Question: Fiddle - <URL>
I know I can use '$(element).children().length' to grab the numeric value of an element's whole list of children, but how would you grab a specific child's location?
Here's a picture of what I'm trying to learn:

:
'''
$(".spectacle-contenu *").on('mousedown touchstart', function() {
$(".grab-contenu").val(
$(".spectacle-contenu").children().length
);
});
'''
:
'''
<input type="text" class="grab-contenu" />
<div class="spectacle-contenu">
<div class="objet">premiere</div>
<div class="objet">deuxieme</div>
<div class="objet">troisieme</div>
<div class="objet">quatrieme</div>
<div class="objet">cinquieme</div>
<div class="objet">sixieme</div>
<div class="objet">septieme</div>
<div class="objet">huitieme</div>
<div class="objet">neuvieme</div>
<div class="objet">dixieme</div>
</div>
'''
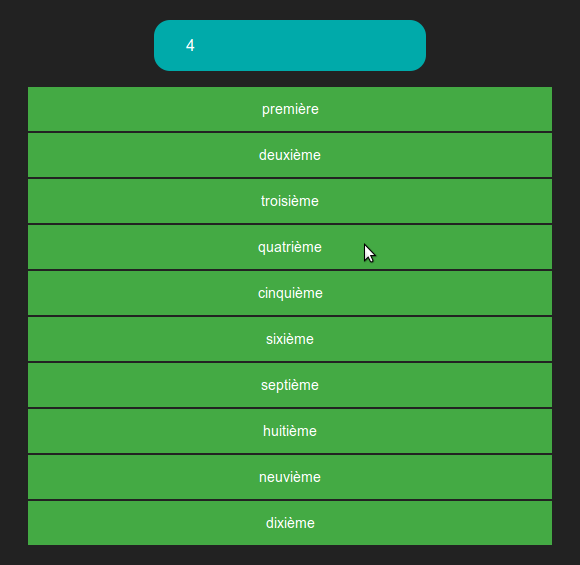
Answer: This worked:
'''
$('.spectacle-contenu').children().on('mousedown touchstart', function () {
$('.grab-contenu').val($(this).index() + 1);
});
'''
<URL>. You can get rid of the '+1' if you want a 0-based index instead.
You were using <URL>, which is:
> Description: The number of elements in the jQuery object.
By trying to get the '.length', you were getting the number of elements in the parent, not the index of the element like you wanted.